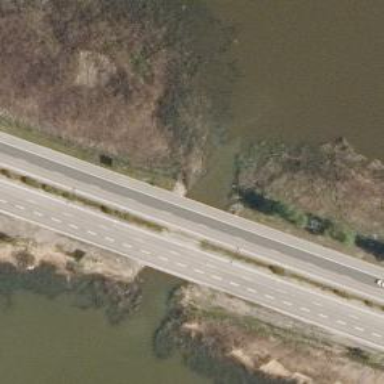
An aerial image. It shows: Asphalt bridge over motorway.